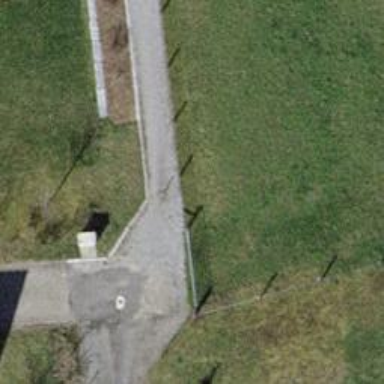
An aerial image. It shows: Bollard barrier.